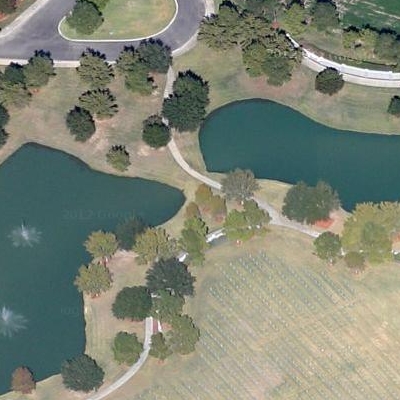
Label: RiverLake